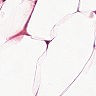
Metastatic tissue present: yes